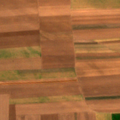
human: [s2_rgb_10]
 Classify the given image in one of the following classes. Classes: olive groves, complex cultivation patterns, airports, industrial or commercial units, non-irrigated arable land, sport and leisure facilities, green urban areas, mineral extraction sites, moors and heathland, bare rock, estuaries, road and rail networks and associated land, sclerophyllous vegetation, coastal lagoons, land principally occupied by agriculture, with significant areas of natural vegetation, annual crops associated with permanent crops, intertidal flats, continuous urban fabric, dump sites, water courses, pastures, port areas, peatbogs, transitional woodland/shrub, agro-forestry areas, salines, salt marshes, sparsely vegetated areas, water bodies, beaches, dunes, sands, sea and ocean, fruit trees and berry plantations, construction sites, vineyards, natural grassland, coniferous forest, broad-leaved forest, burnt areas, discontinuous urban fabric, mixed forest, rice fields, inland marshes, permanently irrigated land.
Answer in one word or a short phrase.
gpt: non-irrigated arable land